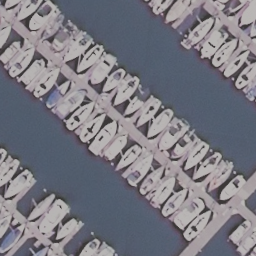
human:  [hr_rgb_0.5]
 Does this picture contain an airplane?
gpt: no

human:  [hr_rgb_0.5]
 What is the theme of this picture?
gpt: harbor

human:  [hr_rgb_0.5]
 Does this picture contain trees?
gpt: no

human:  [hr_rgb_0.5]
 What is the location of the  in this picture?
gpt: i cannot see it